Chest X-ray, PA view. Patient: 22 years old, sex M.
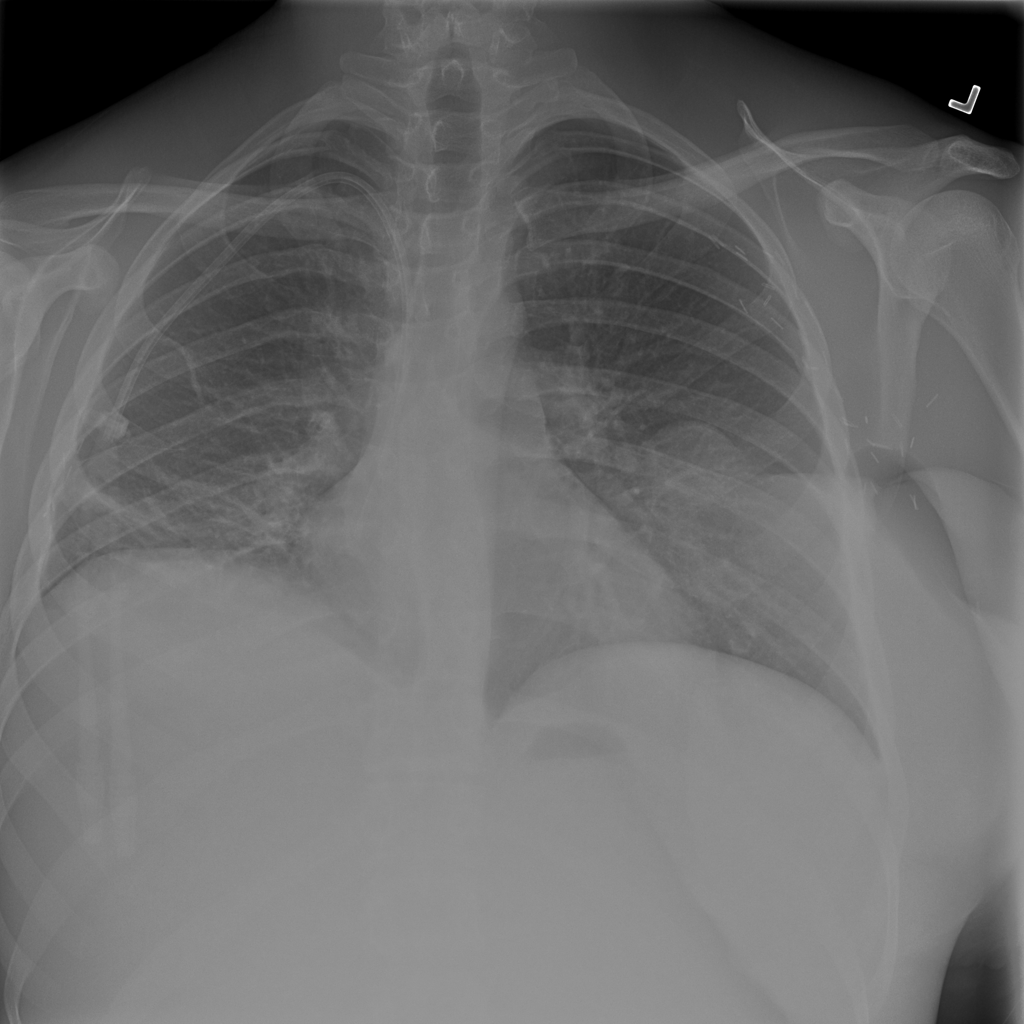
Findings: Infiltration